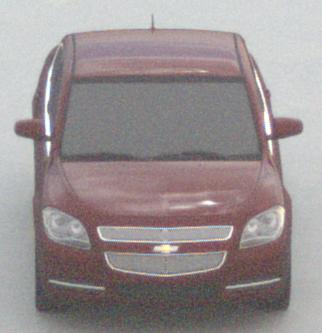
Make: Chevrolet
Model: Malibu 2.4
Detailed model: Malibu
Model produced from: 2012/07
Model produced until: 2014/08
Doors: 4
Color: red
Road condition: dry road
Daytime: night
Contrast: low contrast